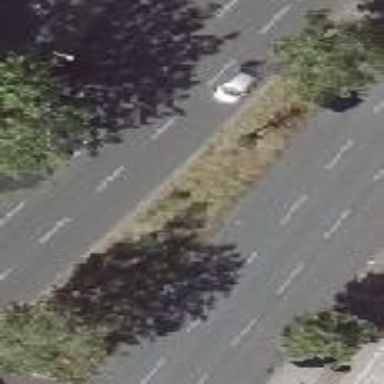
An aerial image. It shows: Grass area with traffic island.